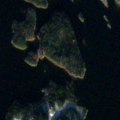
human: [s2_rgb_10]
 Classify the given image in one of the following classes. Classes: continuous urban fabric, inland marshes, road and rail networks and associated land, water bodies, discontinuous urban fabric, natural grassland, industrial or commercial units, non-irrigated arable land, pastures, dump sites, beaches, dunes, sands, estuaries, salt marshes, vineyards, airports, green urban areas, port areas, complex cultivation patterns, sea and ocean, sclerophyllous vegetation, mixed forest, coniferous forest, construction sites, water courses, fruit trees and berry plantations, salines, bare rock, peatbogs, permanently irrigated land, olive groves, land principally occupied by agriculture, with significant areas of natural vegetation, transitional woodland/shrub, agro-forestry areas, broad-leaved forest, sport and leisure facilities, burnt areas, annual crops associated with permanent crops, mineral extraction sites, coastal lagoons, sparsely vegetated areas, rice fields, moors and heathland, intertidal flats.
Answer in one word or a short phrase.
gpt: coniferous forest, water bodies